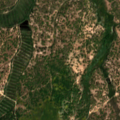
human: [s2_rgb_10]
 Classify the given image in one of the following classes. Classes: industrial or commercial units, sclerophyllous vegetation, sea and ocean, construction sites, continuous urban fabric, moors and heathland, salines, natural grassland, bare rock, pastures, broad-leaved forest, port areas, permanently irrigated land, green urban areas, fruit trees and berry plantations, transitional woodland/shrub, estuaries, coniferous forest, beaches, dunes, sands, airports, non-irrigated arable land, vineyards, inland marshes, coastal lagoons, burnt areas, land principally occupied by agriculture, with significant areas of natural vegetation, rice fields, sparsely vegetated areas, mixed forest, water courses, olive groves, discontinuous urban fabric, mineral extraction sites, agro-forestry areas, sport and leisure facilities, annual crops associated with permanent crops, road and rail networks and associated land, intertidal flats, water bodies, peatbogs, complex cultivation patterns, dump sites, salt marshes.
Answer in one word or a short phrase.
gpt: continuous urban fabric